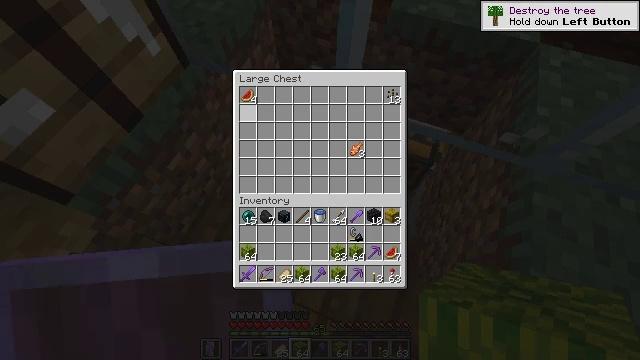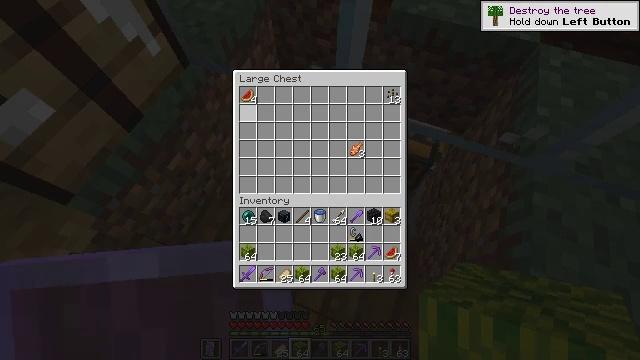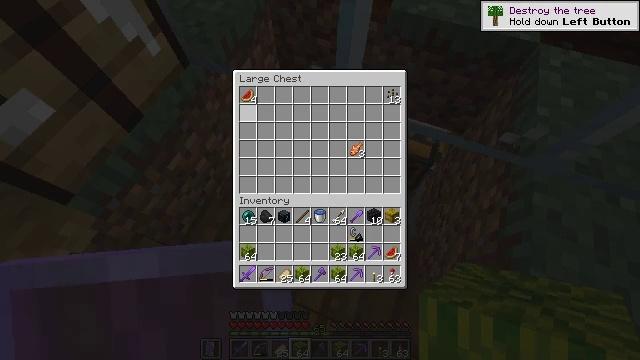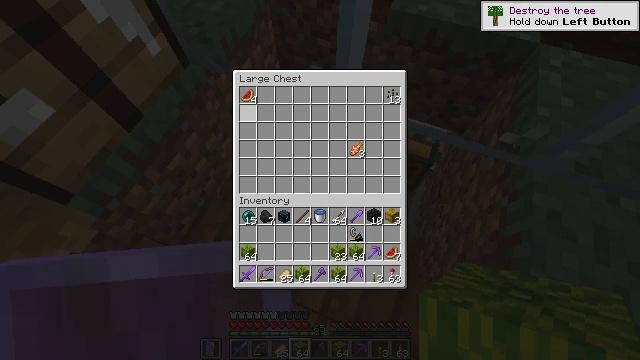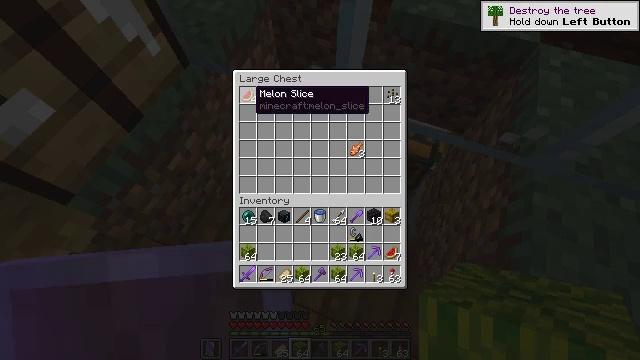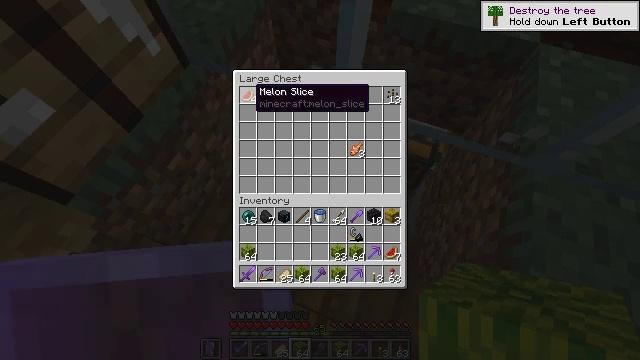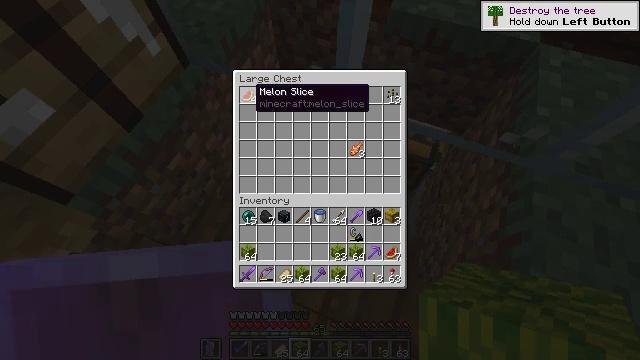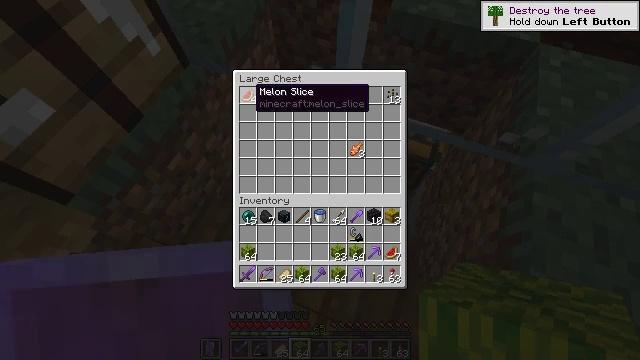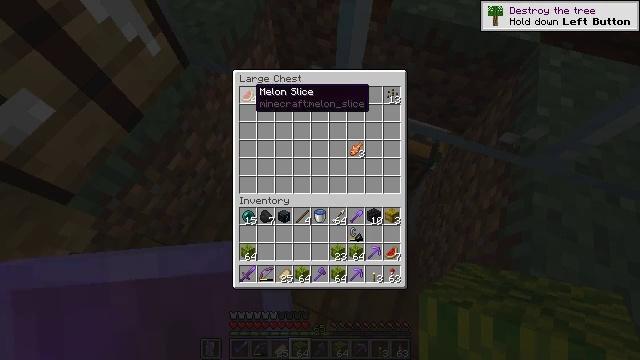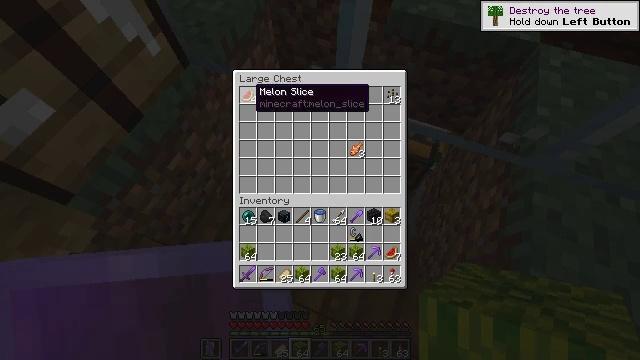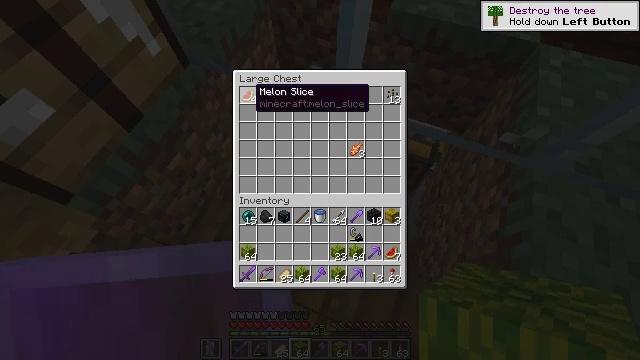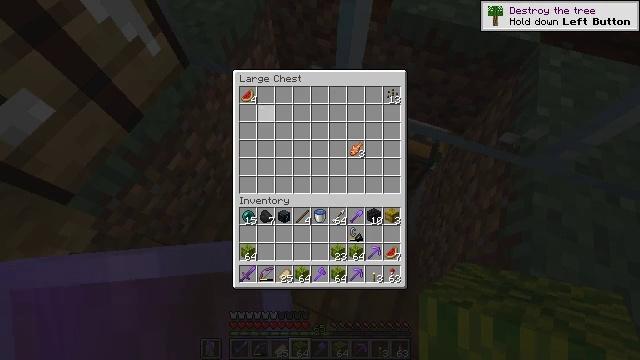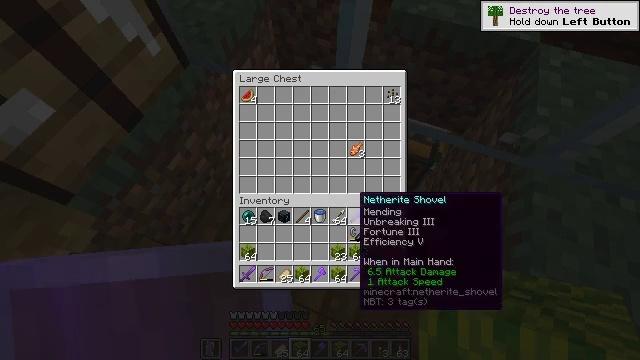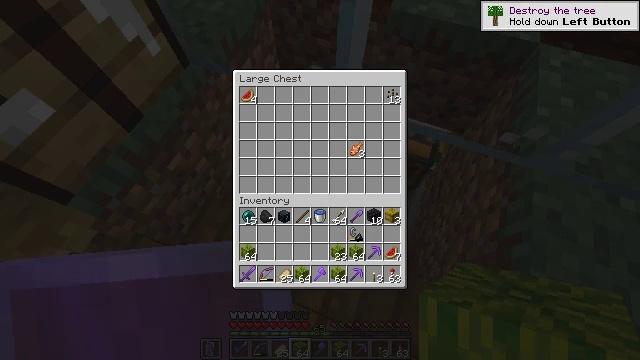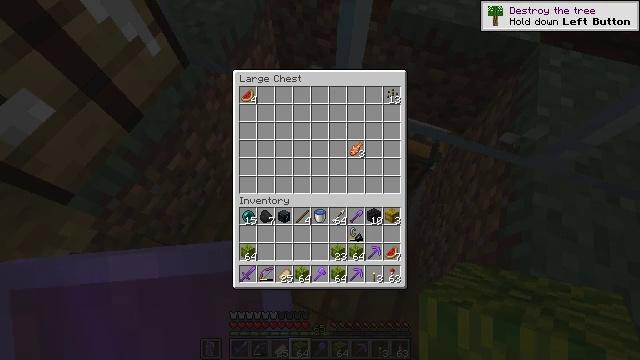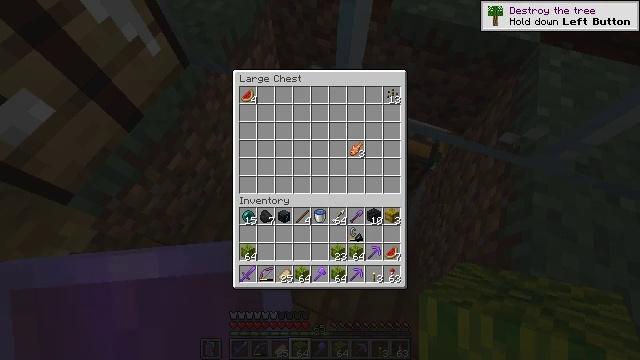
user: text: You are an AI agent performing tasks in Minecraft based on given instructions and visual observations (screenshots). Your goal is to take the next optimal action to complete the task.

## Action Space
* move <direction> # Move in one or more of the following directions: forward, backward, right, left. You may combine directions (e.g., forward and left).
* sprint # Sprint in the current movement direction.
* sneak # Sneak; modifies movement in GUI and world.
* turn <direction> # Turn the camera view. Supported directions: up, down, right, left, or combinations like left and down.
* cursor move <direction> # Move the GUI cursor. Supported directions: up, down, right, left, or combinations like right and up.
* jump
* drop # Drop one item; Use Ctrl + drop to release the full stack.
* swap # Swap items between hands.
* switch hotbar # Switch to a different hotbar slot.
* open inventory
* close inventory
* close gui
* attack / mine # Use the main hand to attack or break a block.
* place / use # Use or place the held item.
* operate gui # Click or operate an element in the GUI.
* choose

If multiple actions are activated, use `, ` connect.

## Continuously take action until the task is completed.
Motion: motion action
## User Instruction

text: Mine block crafting table.
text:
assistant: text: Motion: sneak
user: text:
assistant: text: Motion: sneak
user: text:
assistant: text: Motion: sneak
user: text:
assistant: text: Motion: sneak
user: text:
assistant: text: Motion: sneak
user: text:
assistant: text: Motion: sneak
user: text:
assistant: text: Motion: sneak
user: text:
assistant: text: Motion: sneak
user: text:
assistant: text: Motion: sneak
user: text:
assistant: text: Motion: sneak
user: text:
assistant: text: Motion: sneak, turn right and down
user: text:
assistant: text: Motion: sneak, turn right and down
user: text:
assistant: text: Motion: sneak, turn right and down
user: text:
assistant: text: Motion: sneak
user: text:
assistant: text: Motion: sneak
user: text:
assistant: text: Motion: sneak
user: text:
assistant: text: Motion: sneak, turn left and up
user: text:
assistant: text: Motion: sneak, turn left and up
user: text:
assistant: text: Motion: sneak
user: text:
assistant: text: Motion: sneak
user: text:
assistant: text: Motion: sneak, turn right
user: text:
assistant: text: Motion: sneak, turn right and down
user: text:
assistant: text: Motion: sneak
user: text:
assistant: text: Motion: sneak
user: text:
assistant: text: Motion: sneak
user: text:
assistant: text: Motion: sneak
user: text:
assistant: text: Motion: sneak
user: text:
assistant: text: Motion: sneak
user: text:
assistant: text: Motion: sneak
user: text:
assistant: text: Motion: sneak